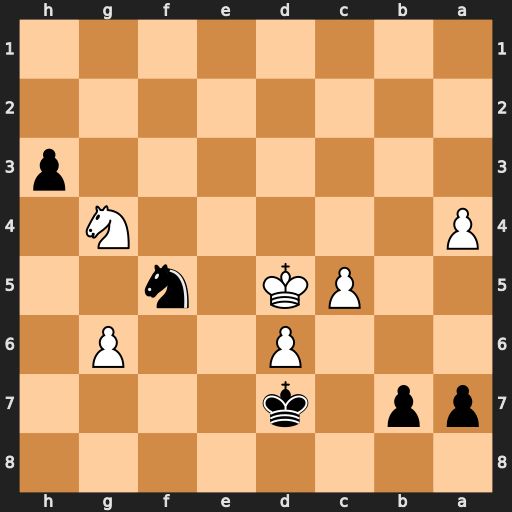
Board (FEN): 8/pp1k4/3P2P1/2PK1n2/P5N1/7p/8/8
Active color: b
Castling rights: -
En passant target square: -
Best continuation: Ne3+ Nxe3 h2 Kd4 h1=Q